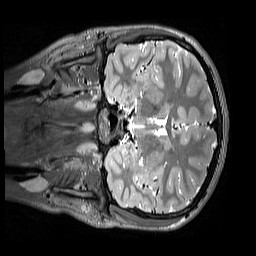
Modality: T2w
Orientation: coronal
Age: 13
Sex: male
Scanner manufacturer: siemens
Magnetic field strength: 3 T
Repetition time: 3.2 s
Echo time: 0.408 s